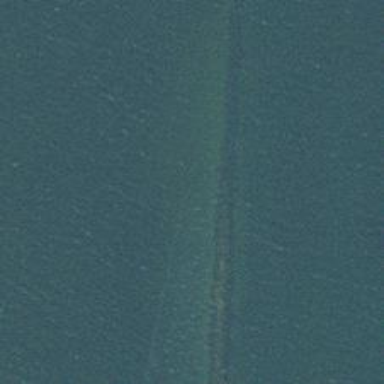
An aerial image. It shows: Breakwater structure.